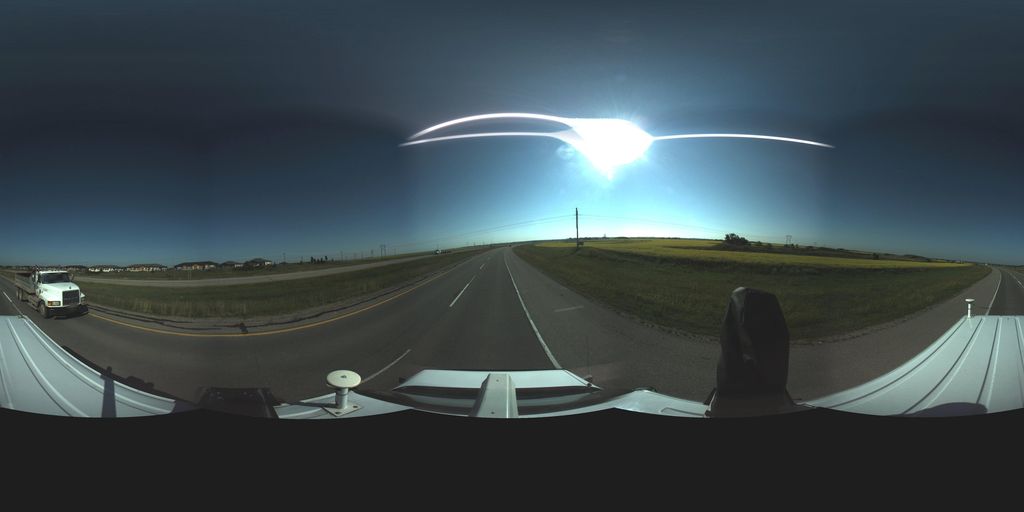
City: saskatoon